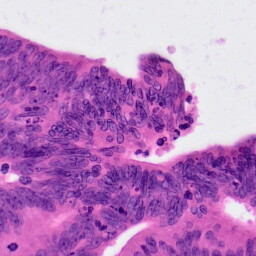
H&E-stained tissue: Colon